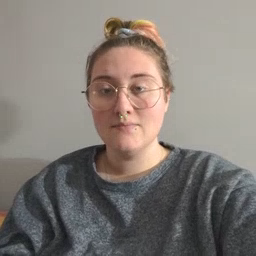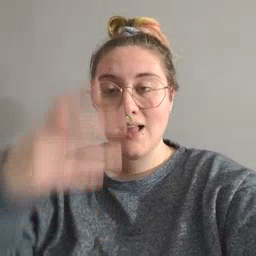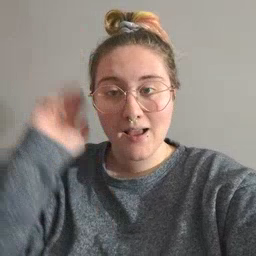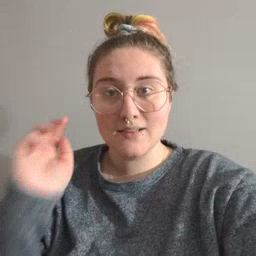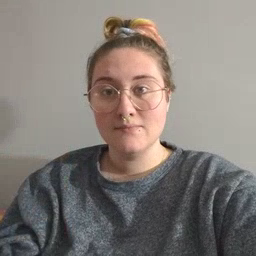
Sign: lion